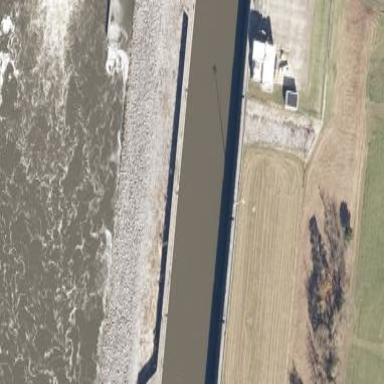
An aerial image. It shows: Lock on the water.